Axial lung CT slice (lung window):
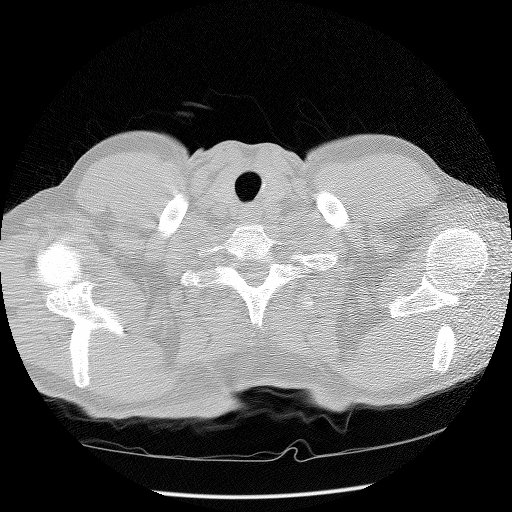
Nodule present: no